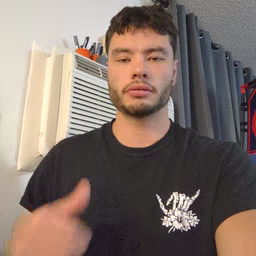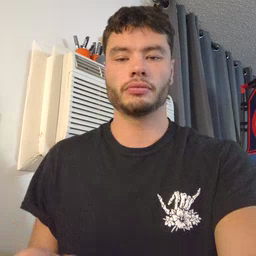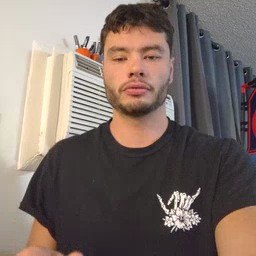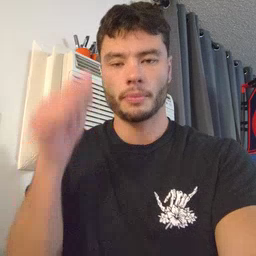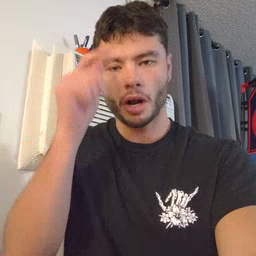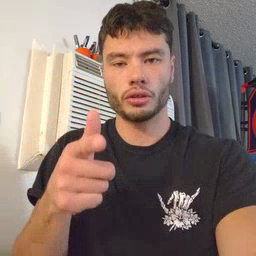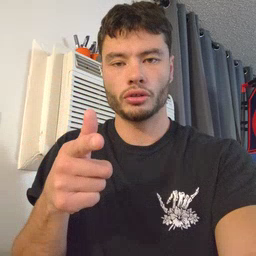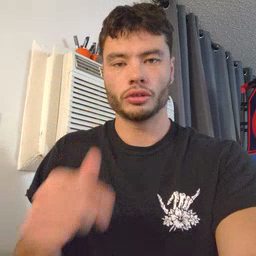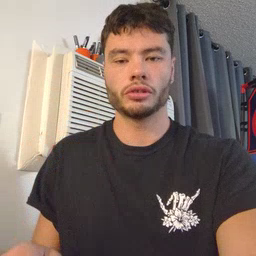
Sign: brother